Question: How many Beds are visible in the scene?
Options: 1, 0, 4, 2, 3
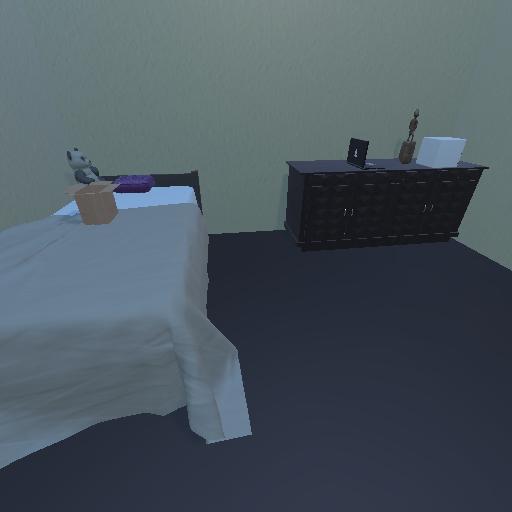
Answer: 1